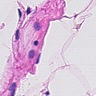
Metastatic tissue present: no